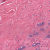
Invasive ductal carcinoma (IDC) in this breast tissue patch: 0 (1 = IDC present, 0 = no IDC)